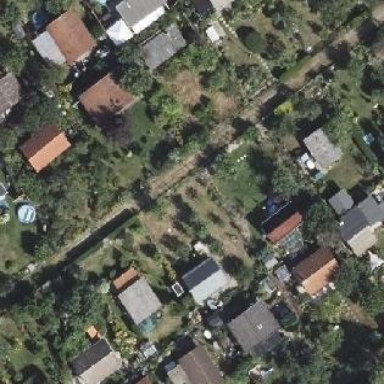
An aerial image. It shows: Plot in the allotments.